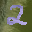
Label: 2